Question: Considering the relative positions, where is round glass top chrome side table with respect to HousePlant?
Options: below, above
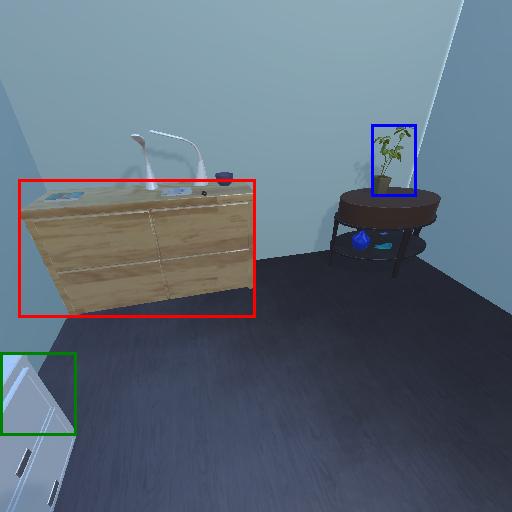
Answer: below